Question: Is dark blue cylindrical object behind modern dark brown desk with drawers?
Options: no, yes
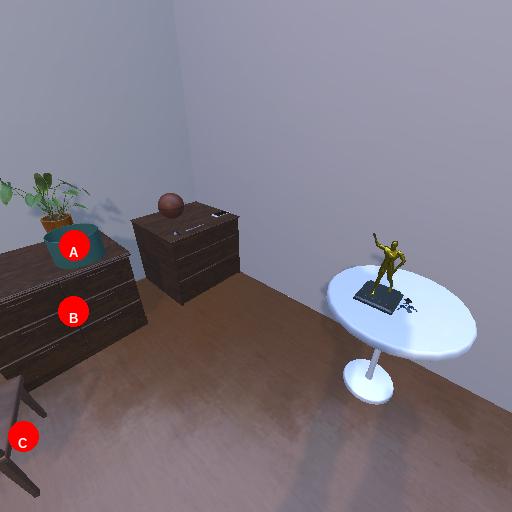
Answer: no